Question: '''
body {
background: gray;
height:100%;
width:100%;
margin:0;
}
header {
background:black;
height:auto;
width:100%;
float:left;
}
header nav {
width:100%;
height:auto;
}
header nav ul{
list-style:none;
height:auto;
width:40%;
float:right;
}
header nav ul li:hover{
background-color:lime;
border-radius:5px;
}
header nav ul li{
color:white;
float:left;
margin-left:5%;
padding:10px 15px;
}
'''
'''
<!DOCTYPE html>
<html>
<head>
<title></title>
<link href="header.css" type="text/css" rel="stylesheet">
</head>
<body>
<header>
<nav>
<ul>
<li>Home</li>
<li>Portfolio</li>
<li>Blog</li>
<li>Contact Us</li>
</ul>
</nav>
</header>
</body>
</html>
'''
i want to make my hover effect background look like the same in picture

i tried editing my code , but it just highlights the text area but not the height of full header. the image posted has also been coded by me , but unable to find the error.
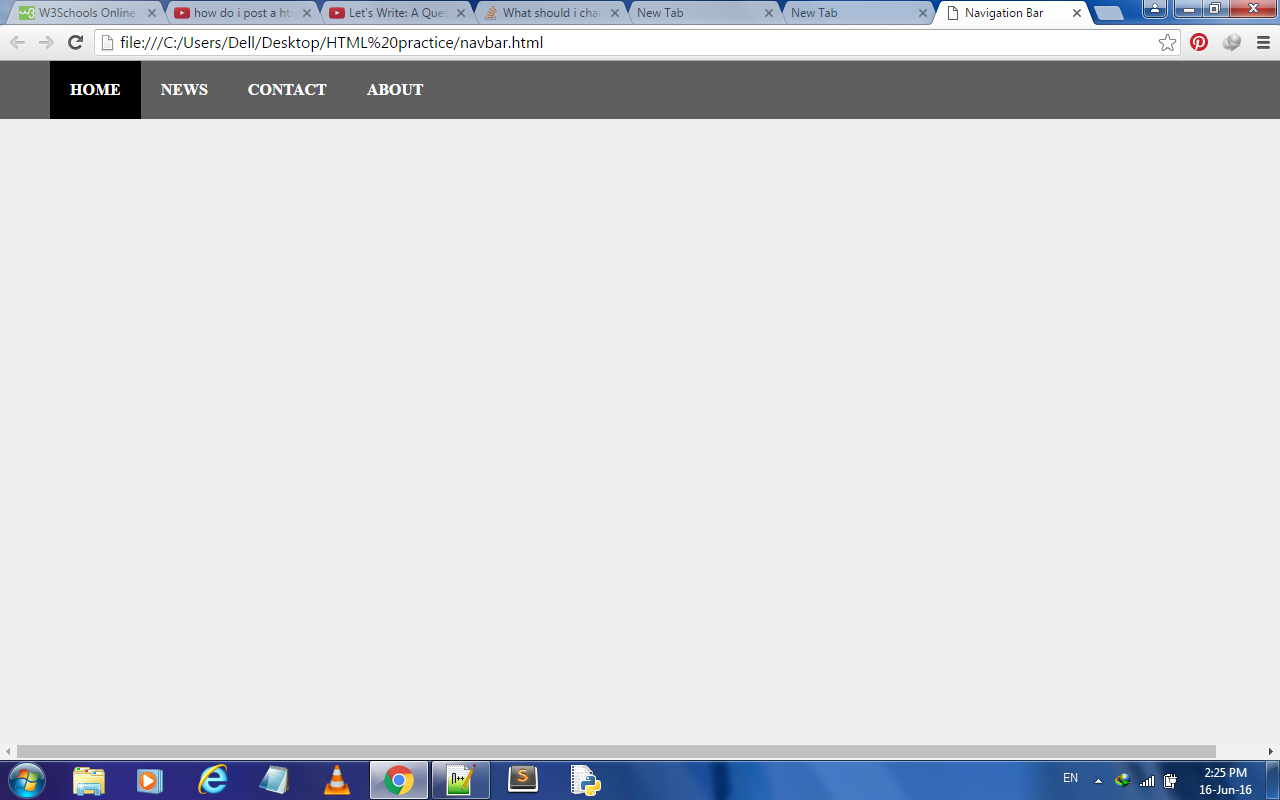
Answer: The '<ul>' tag has a default margin, you can override this in the CSS with 'margin: 0'. This will make the 'li:hover' the full height of the '<ul>'.
'''
header nav ul{
list-style:none;
height:auto;
width:70%;
float:right;
margin: 0;
}
'''
The default margin is 16px, if you want to preserve the look, add this to the '<li>' padding: 'padding:26px 15px;'.
<URL>